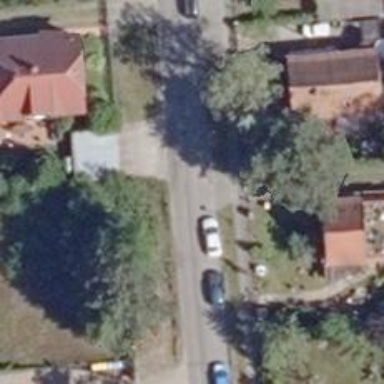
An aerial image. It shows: Residential road with asphalt surface. Sidewalk is present on the left side.